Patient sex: F
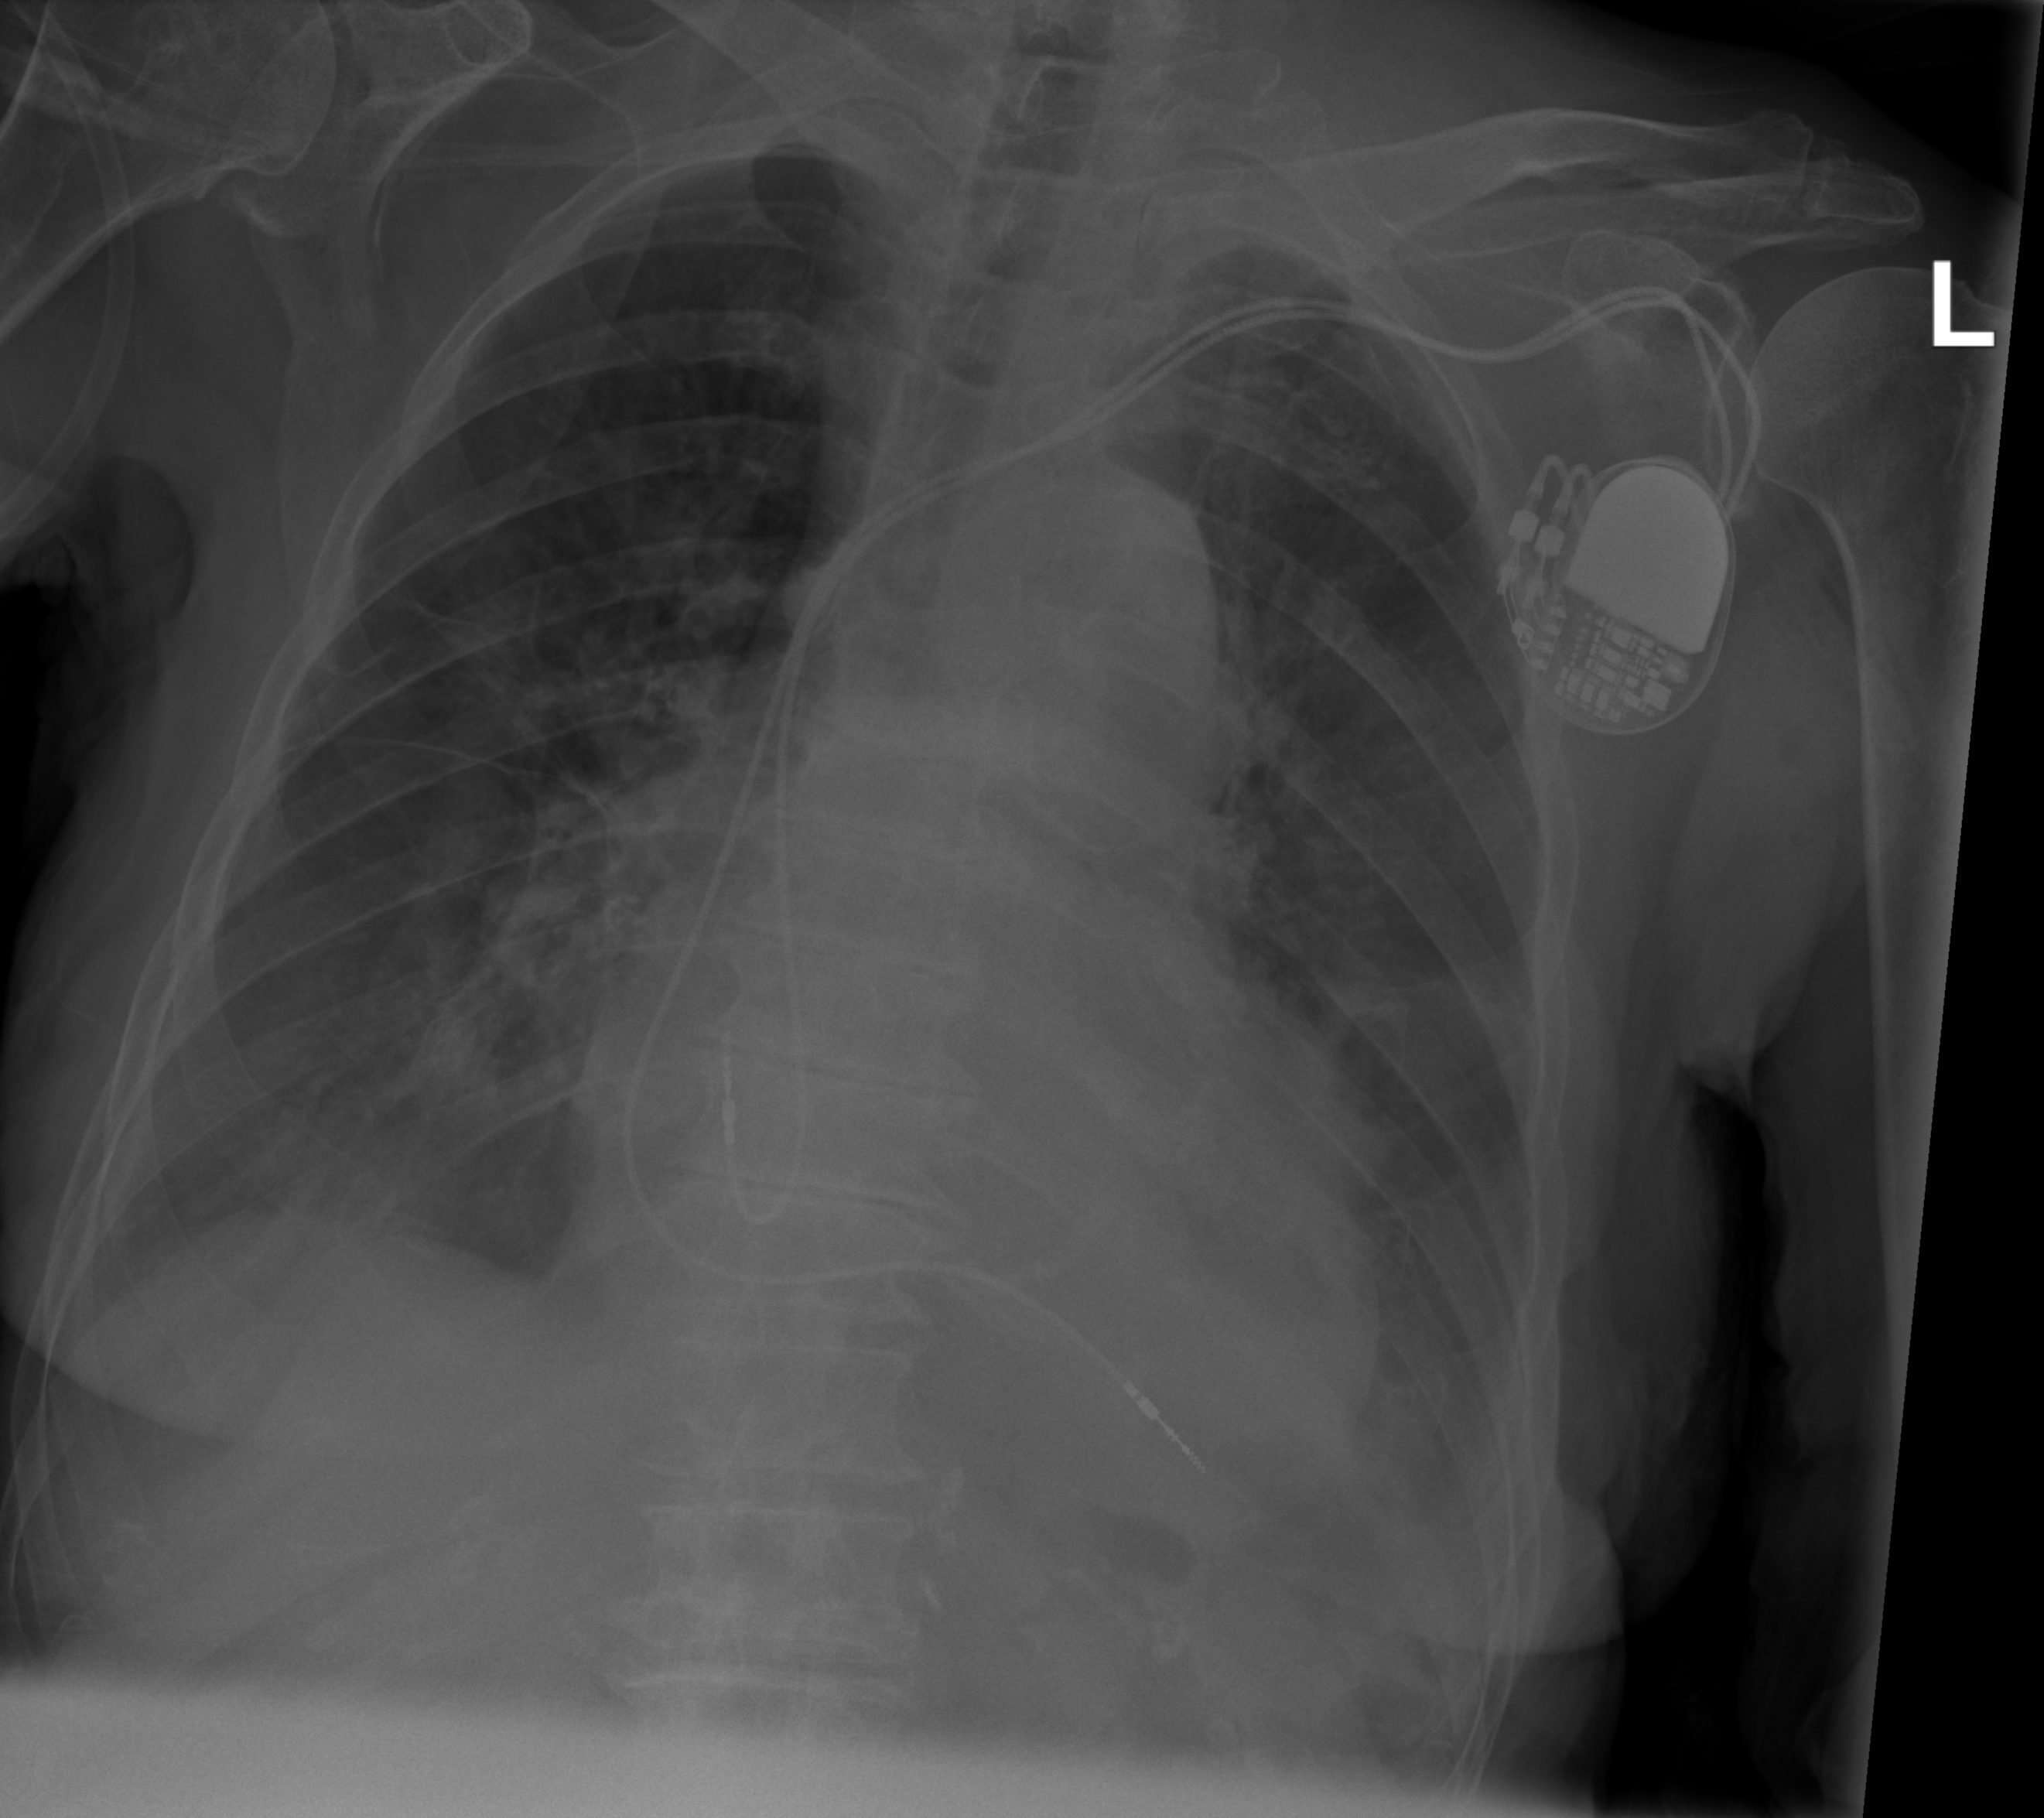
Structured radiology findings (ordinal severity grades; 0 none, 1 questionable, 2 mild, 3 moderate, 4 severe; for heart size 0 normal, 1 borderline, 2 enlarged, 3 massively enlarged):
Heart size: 2
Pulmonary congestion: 2
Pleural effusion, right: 0
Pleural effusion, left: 0
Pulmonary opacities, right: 2
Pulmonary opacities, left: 2
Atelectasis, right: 2
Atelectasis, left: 2